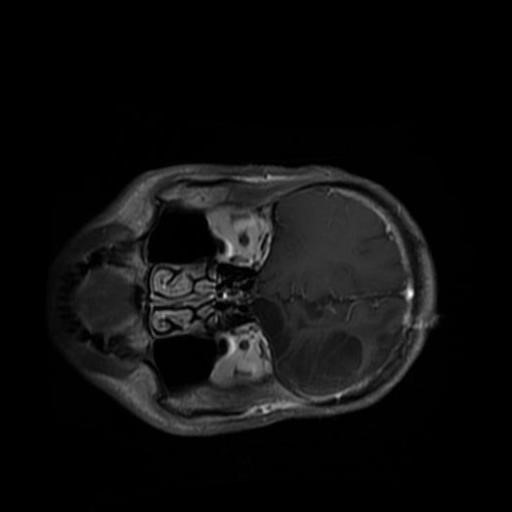
Label: brain_glioma